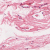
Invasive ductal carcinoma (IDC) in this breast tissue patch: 0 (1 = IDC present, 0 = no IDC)